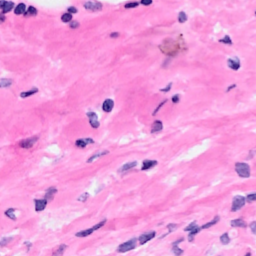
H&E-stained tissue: Breast